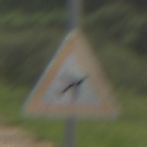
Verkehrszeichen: FlugbetriebLinks
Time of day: Midday
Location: Outdoor (Nature)
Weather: PartlyCloudy
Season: NotSpecified
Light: Natural